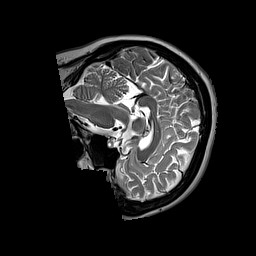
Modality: T2w
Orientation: sagittal
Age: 45
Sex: female
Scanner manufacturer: siemens
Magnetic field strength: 3 T
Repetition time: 3.2 s
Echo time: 0.212 s